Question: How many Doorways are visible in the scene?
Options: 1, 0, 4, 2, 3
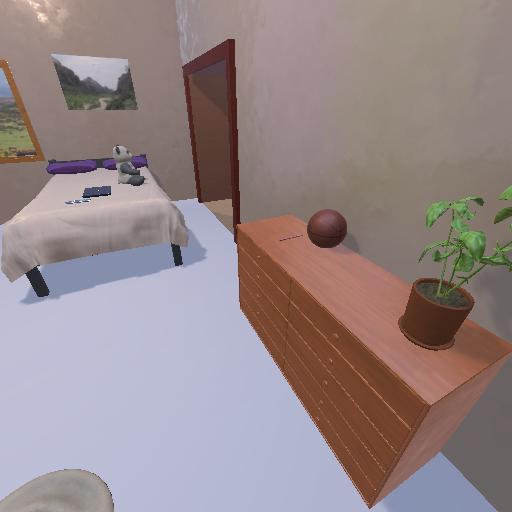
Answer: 1